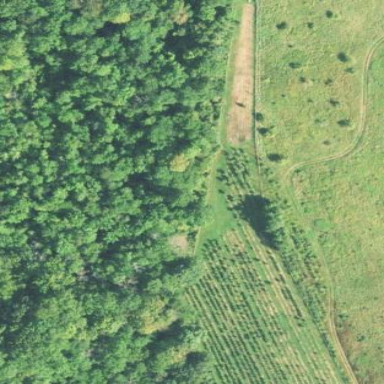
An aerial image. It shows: Orchard filled with blueberry plants.